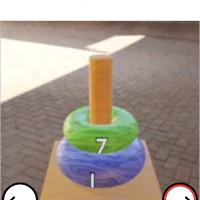
Task: sum
Answer: 8